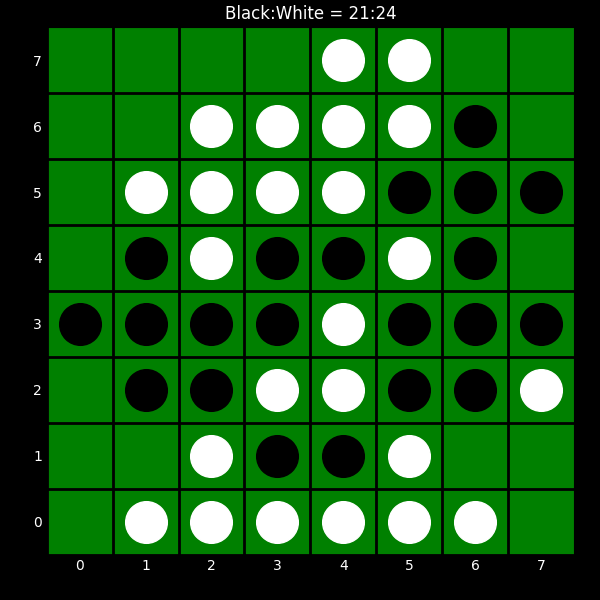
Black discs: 21
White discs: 24